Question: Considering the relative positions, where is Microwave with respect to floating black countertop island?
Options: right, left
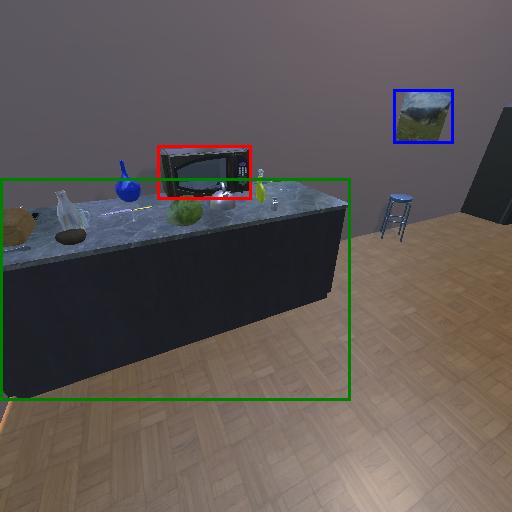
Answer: right